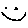
Label: smiley face